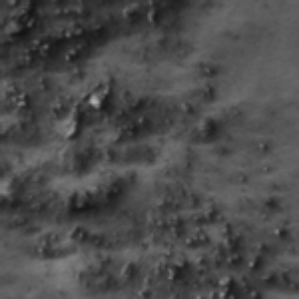
Label: frost